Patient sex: M
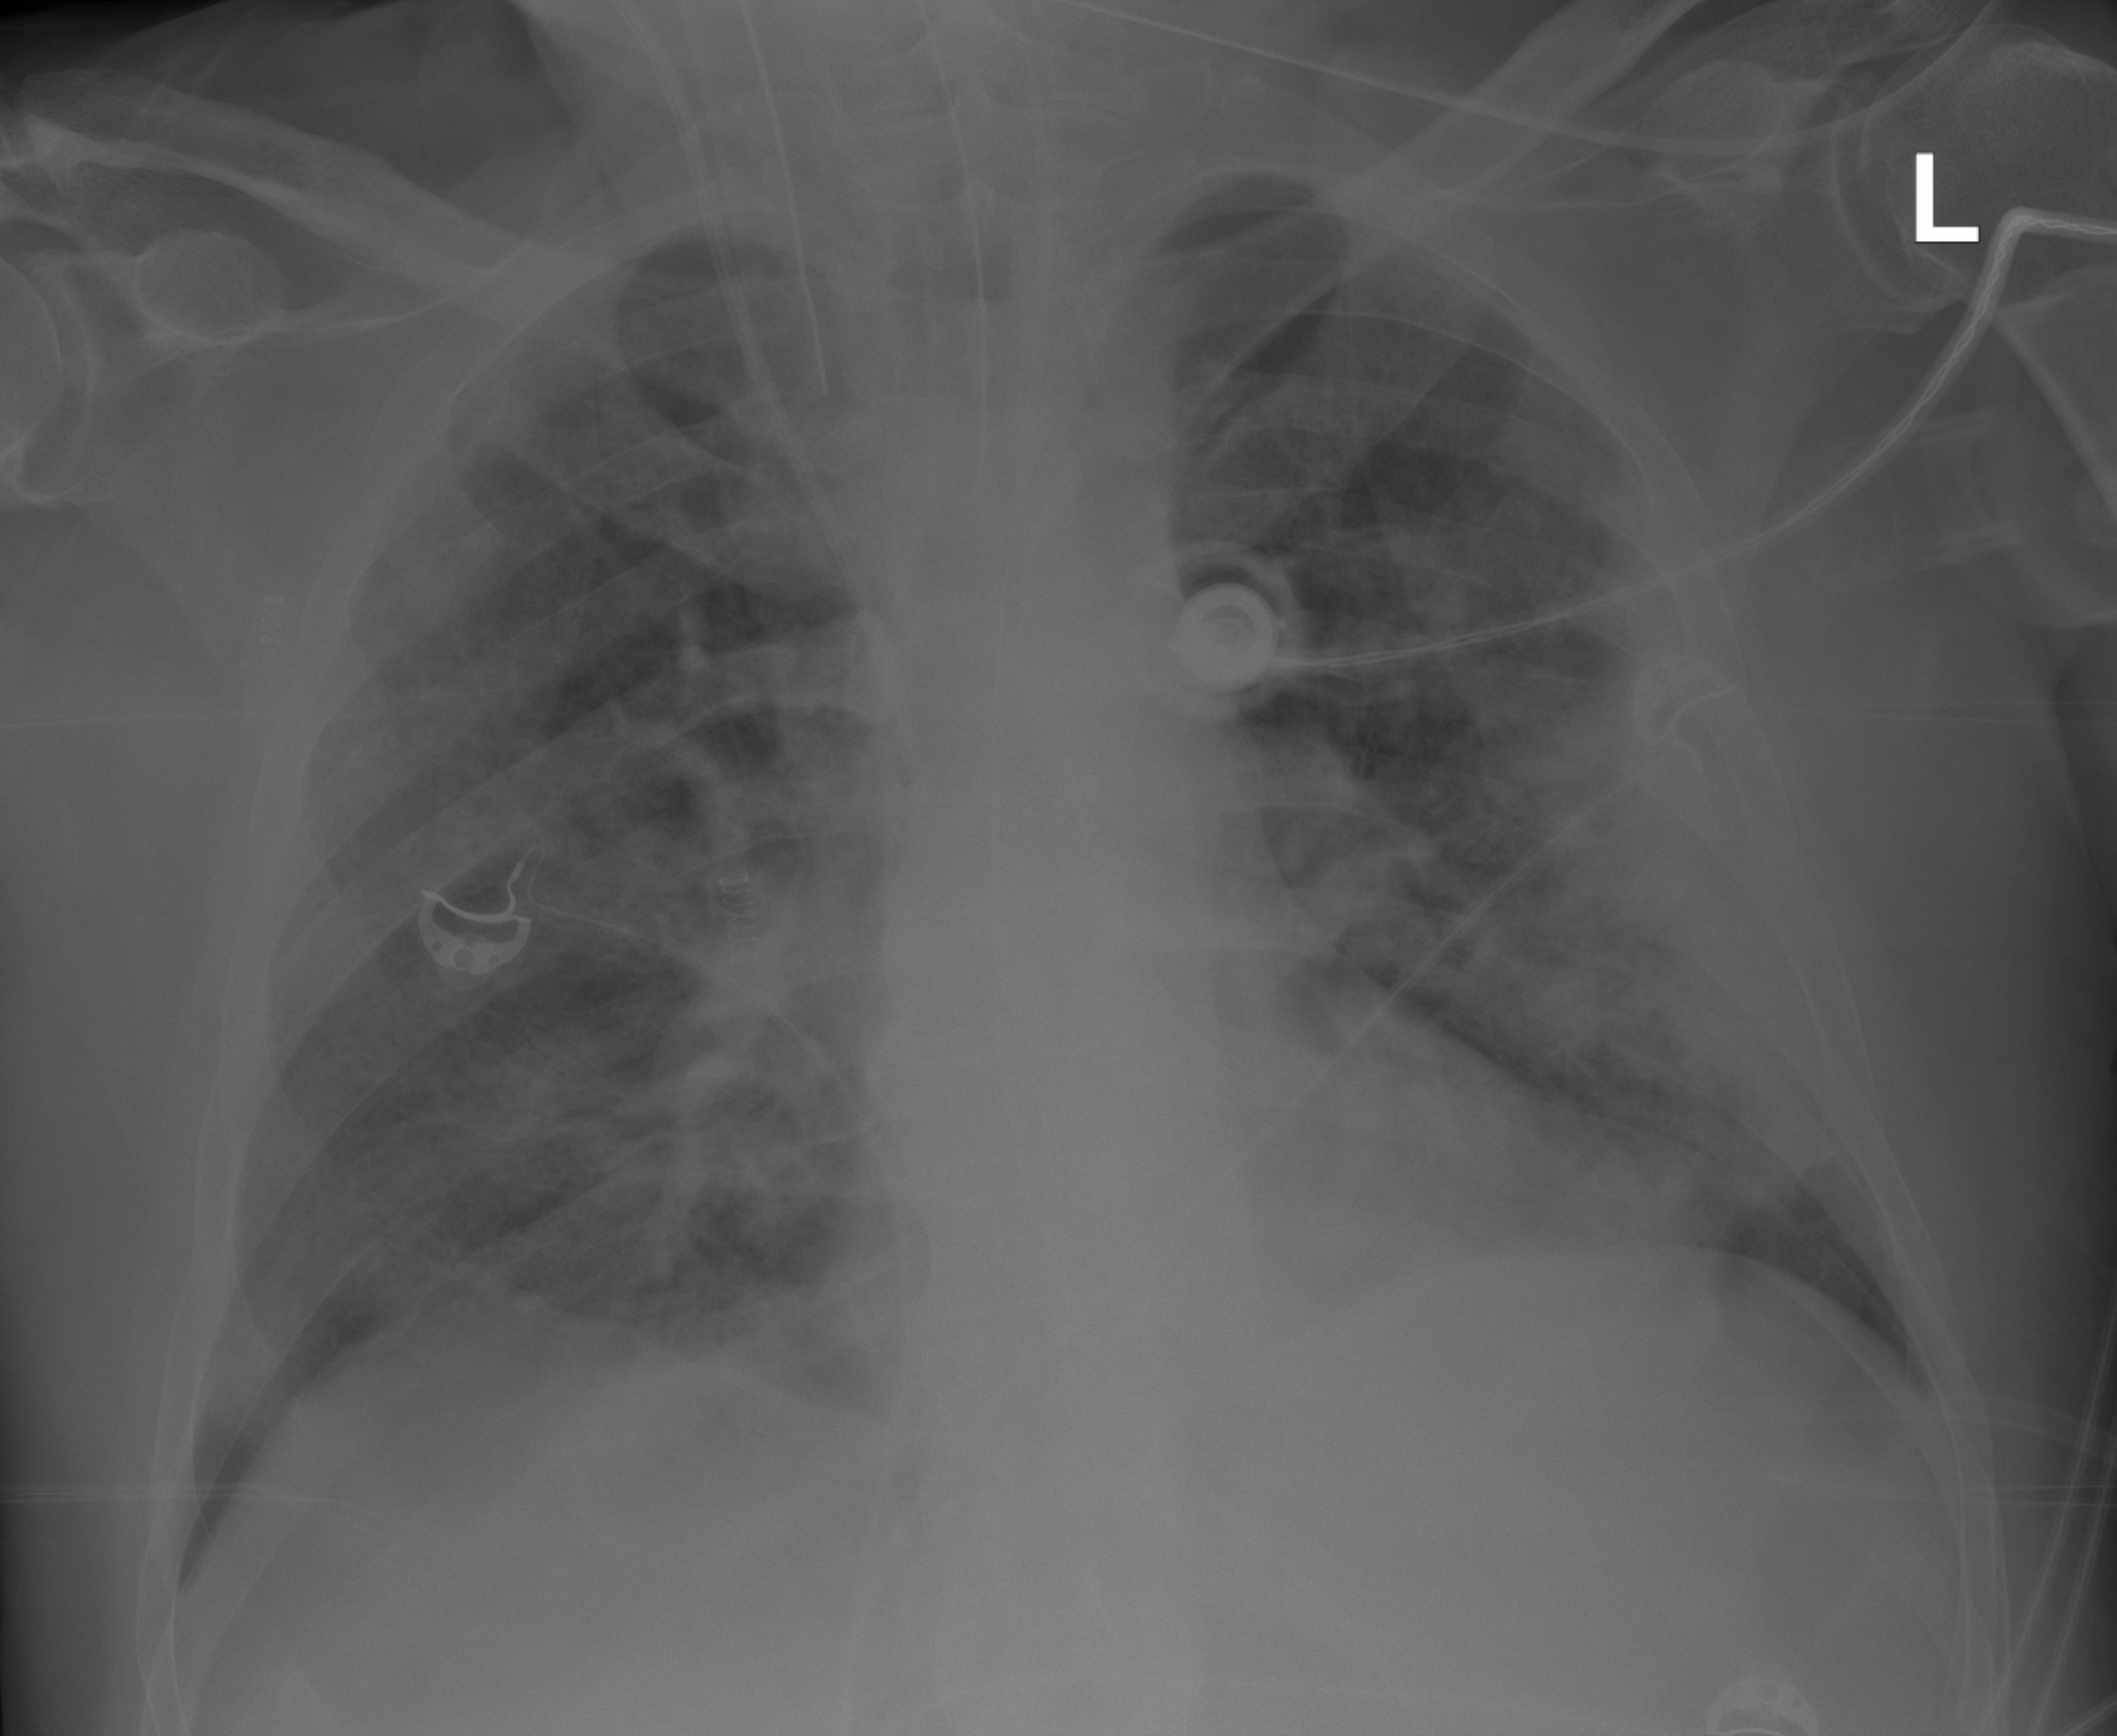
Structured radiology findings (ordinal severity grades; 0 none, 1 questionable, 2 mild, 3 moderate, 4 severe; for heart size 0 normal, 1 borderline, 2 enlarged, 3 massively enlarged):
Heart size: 0
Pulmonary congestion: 0
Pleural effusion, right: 0
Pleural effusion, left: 2
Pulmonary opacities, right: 3
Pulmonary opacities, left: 3
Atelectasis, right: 2
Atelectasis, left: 3